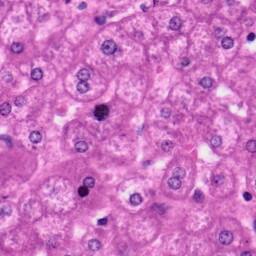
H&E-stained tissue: Liver